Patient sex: M
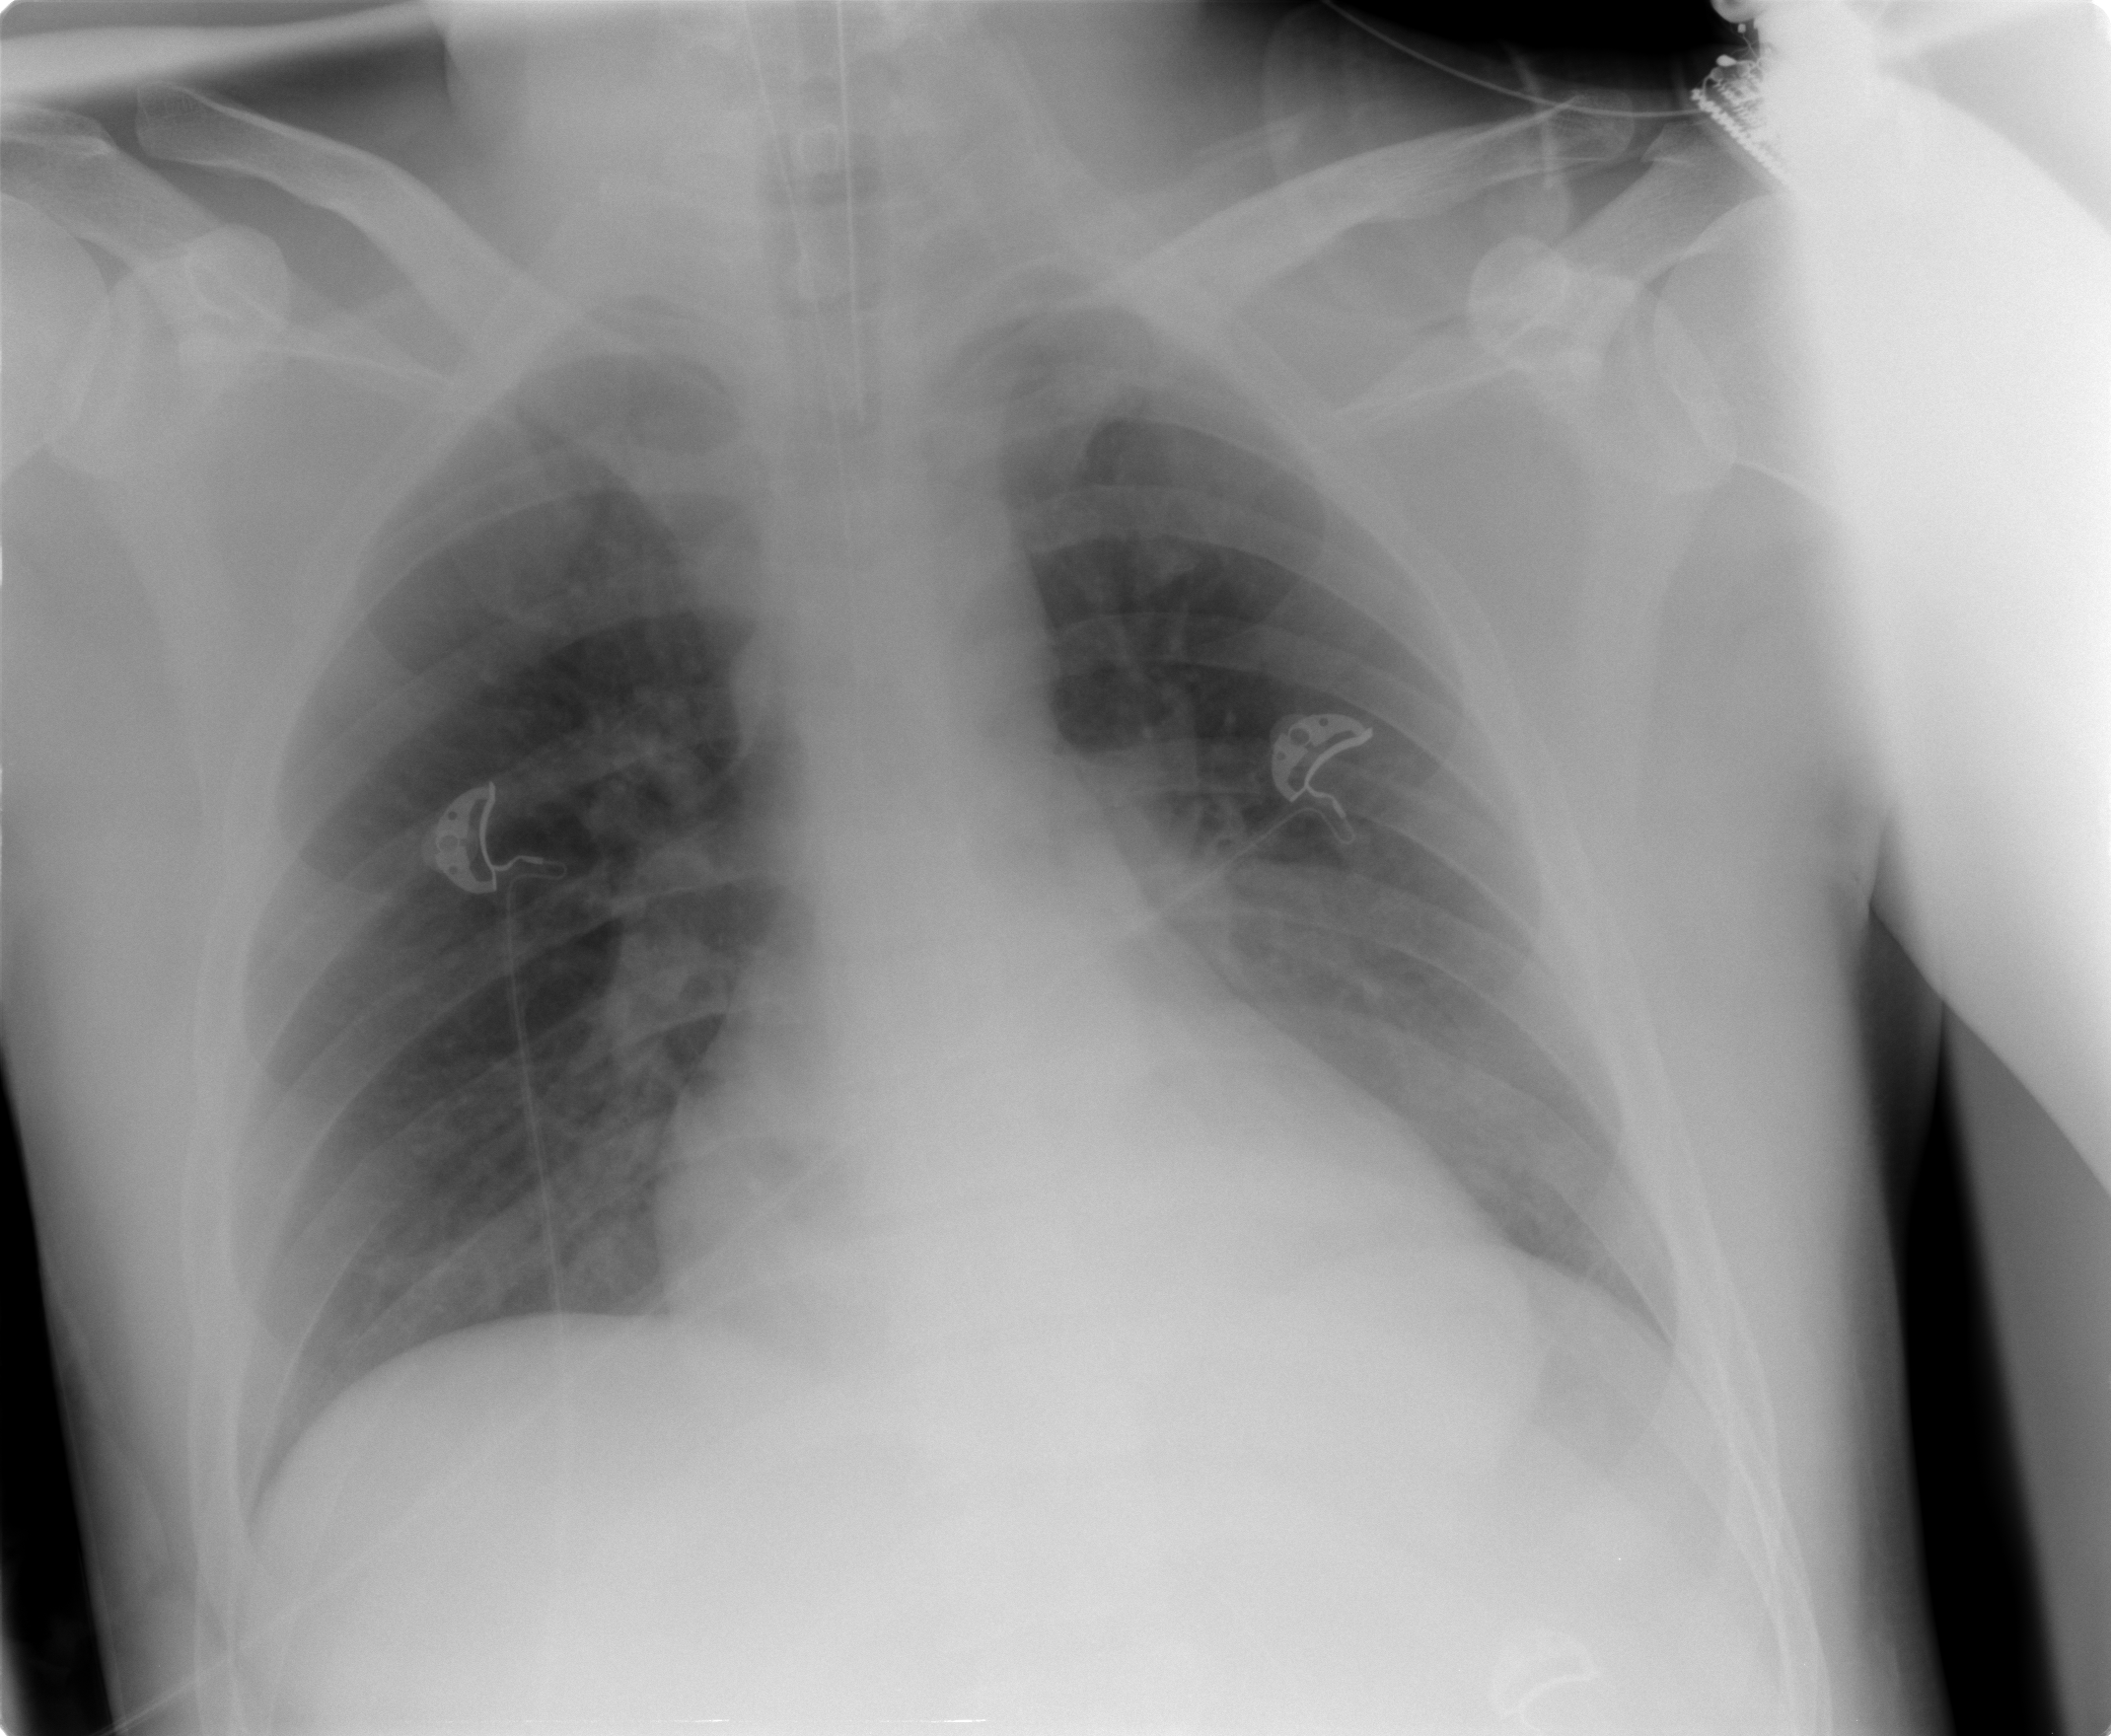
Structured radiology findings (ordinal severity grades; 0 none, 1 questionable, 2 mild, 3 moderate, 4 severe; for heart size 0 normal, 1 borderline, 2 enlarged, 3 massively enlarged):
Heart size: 2
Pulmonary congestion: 0
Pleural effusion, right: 0
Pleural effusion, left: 2
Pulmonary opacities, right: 0
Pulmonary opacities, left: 0
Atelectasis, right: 0
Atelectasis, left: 0